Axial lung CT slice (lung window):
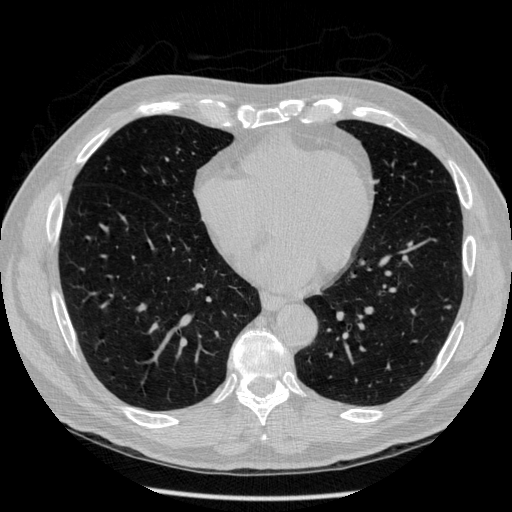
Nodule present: no